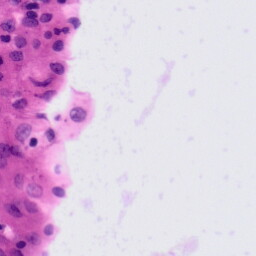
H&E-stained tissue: Tonsil